Question: In my app I need to after the application has been minimized, and then open the application screen switched to a certain ViewController, it introduces the password if it is correct, the view switches to the main screen.
My AppDelegate.m:
'''
-(void)applicationDidEnterBackground:(UIApplication *)application {
EnterBackground *vc = [[EnterBackground alloc] init];
self.window.rootViewController = vc;
}
'''
In the Storyboard, it looks like this:

And EnterBackground.m:
'''
if ([checkCode isEqualToString:@"111"])
[self perfomSegueWithIdentifier:@"ss" sender: self];
'''
But when I enter the password, and must go, an error that no segue with identifier 'ss'. Although it exists. I have a similar connection ( in green circle) with another ViewController, and modal segue works.
I tried also: '[self navigationController performSegueWithIdentifier:@"ss" sender:self];' With this I don't see an error, but I can see only black screen.
What could be wrong?
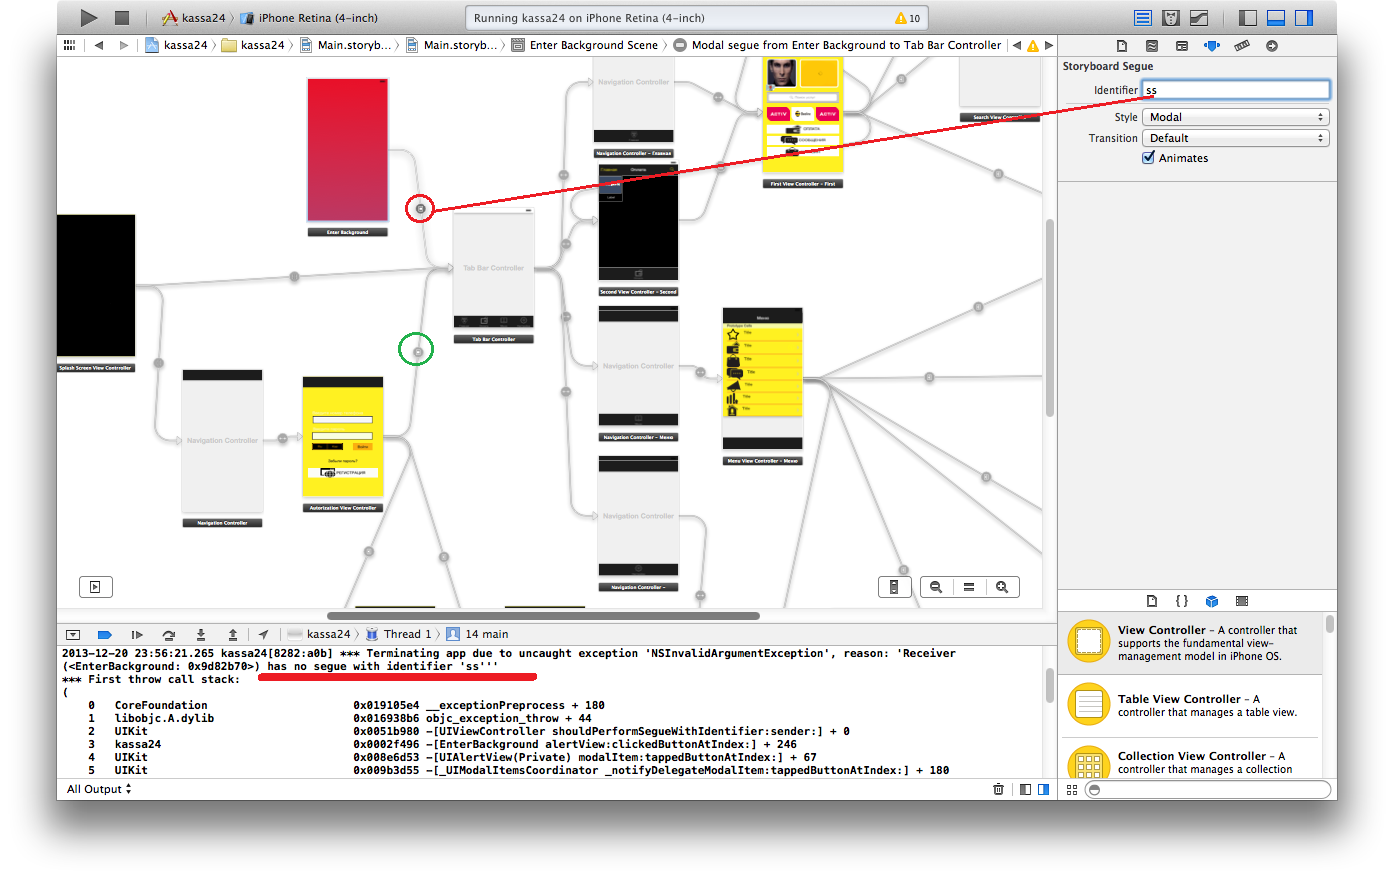
Answer: In the applicationDidEnterBackground method try something like:
'''
UIStoryboard *storybord = [UIStoryboard storyboardWithName:@"MainStoryboard" bundle:nil];
EnterBackground *vc = [storyboard instantiateViewControllerWithIdentifier:@"EnterBackgroundVC"];
self.window.rootViewController = vc;
'''